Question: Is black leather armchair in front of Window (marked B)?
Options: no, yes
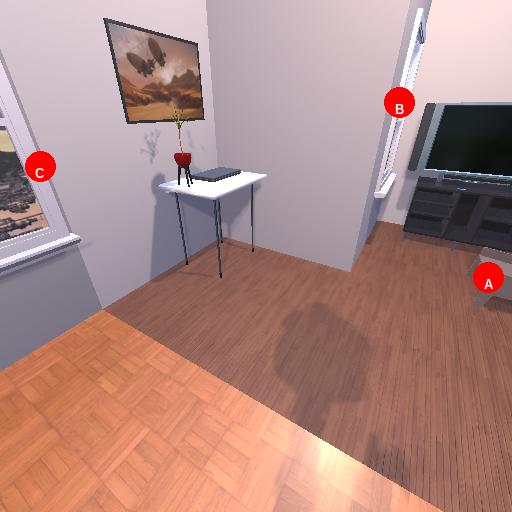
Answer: no